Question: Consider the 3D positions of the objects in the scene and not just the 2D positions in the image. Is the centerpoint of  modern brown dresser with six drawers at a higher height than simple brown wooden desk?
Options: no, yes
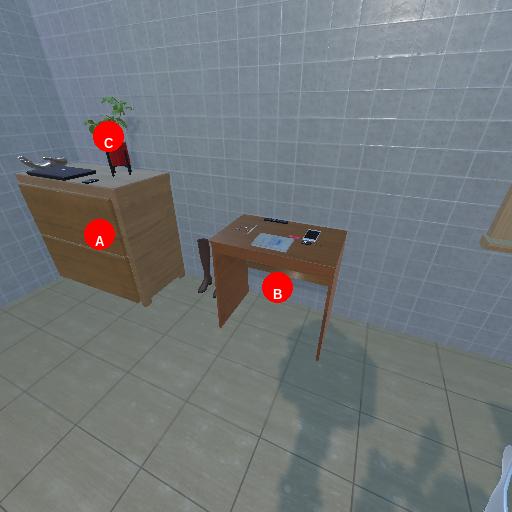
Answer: no